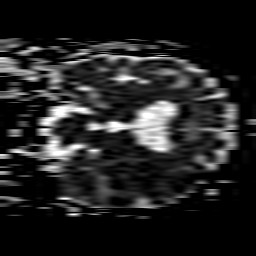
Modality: ADC
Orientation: coronal
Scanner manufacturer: ge
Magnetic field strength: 1.5 T
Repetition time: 7.15 s
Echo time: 0.0979 s